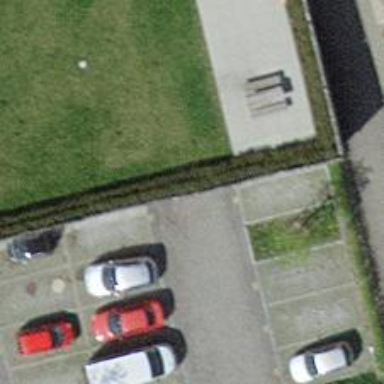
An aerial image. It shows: Parking entrance.